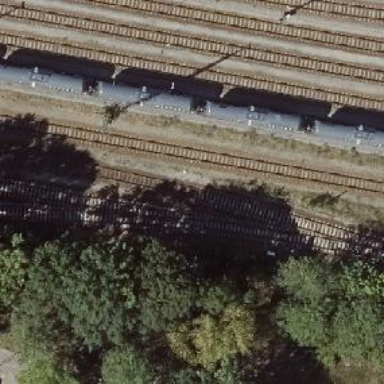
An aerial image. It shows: Railway switch.